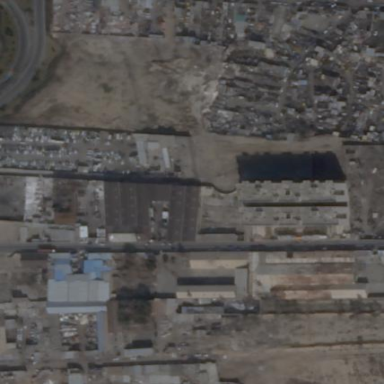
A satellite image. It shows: Industrial area.